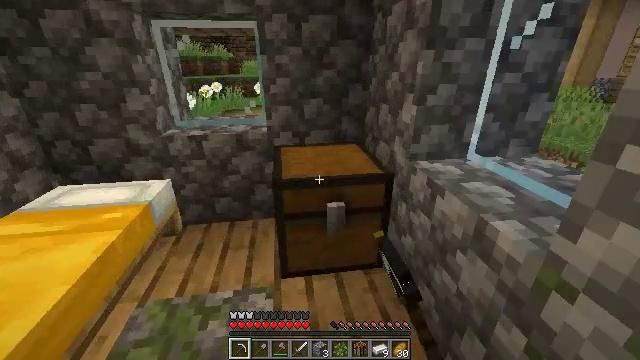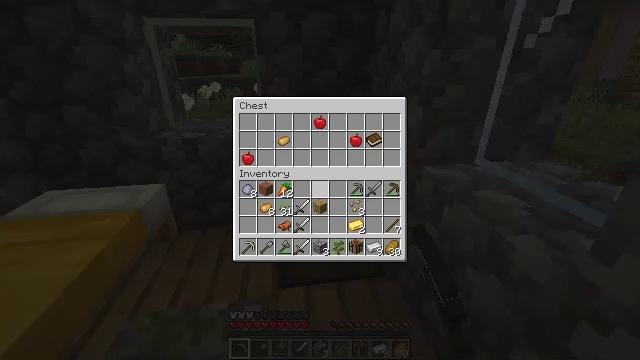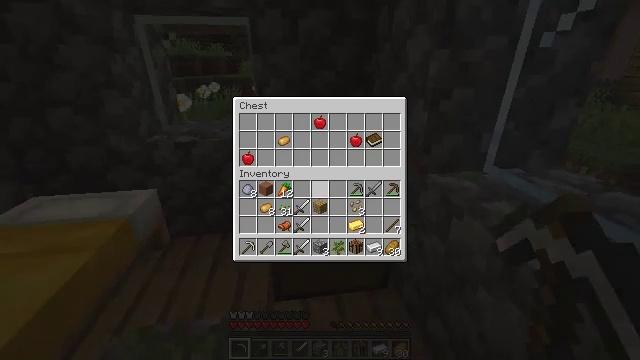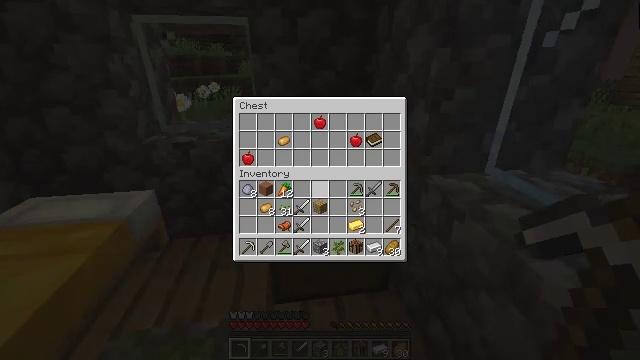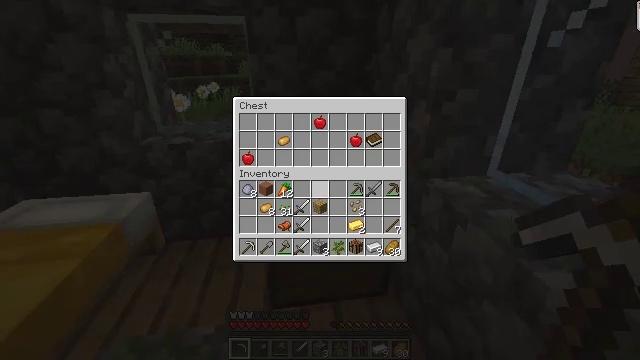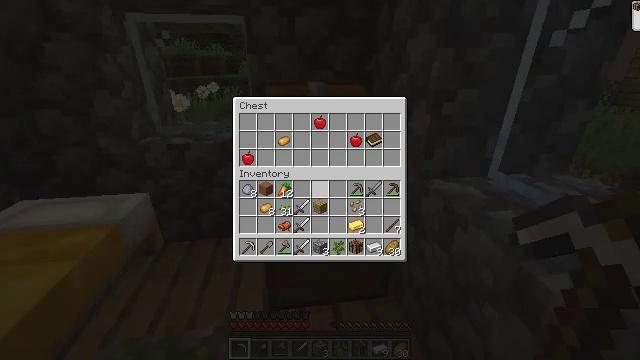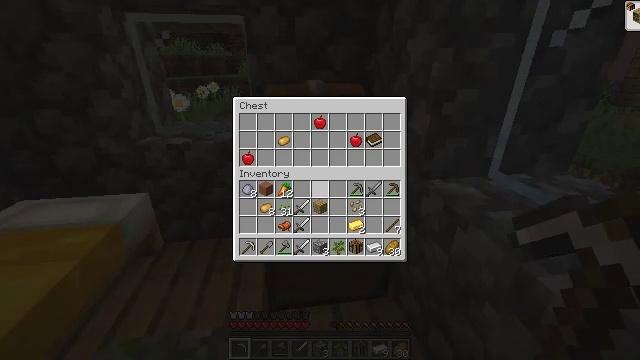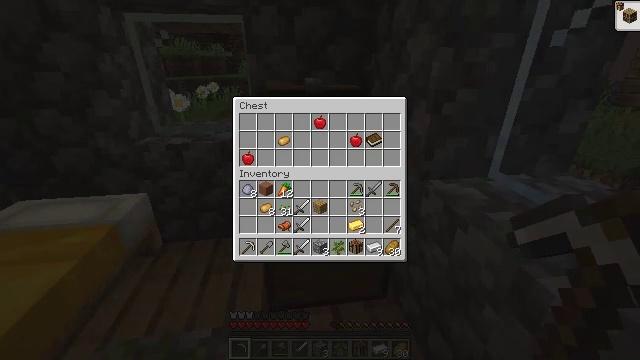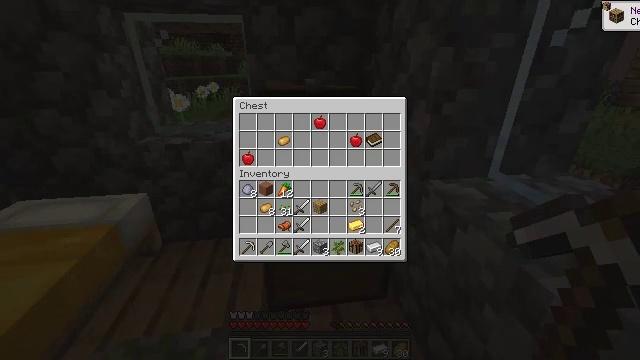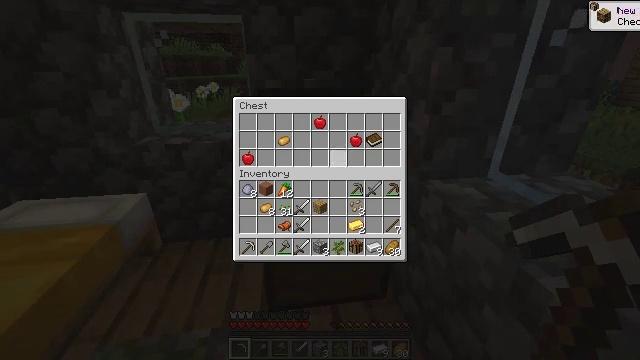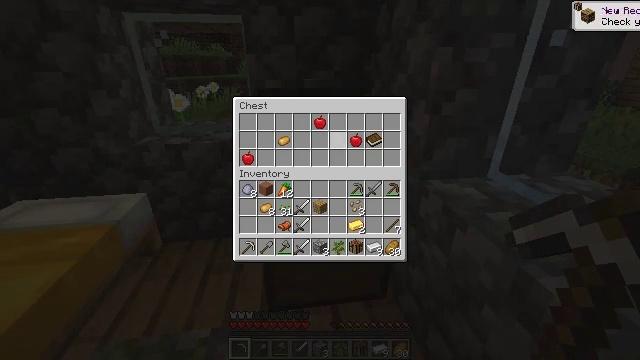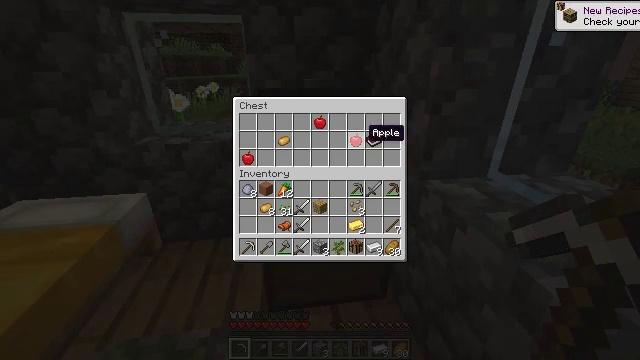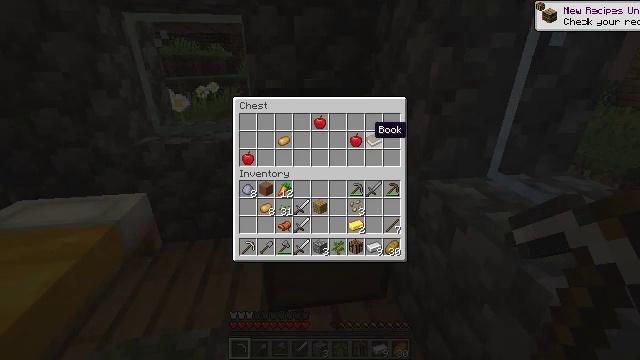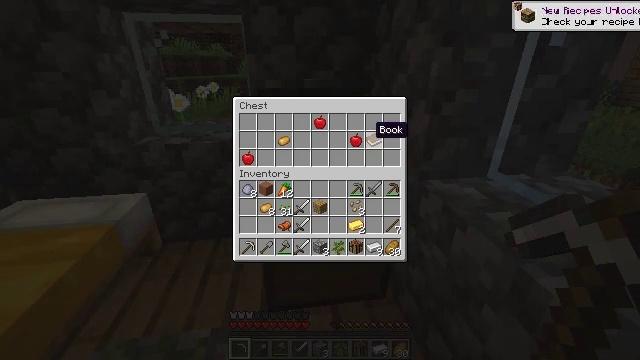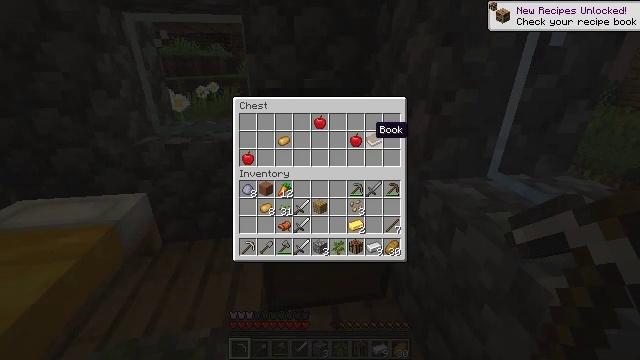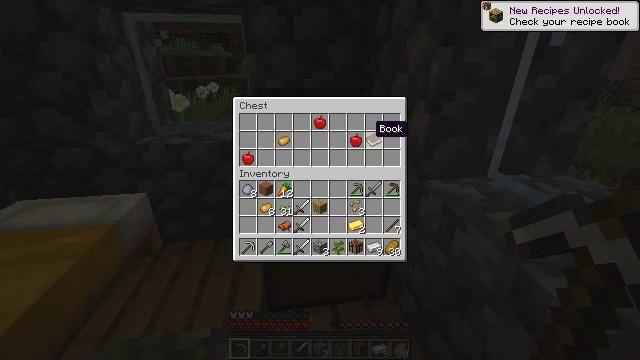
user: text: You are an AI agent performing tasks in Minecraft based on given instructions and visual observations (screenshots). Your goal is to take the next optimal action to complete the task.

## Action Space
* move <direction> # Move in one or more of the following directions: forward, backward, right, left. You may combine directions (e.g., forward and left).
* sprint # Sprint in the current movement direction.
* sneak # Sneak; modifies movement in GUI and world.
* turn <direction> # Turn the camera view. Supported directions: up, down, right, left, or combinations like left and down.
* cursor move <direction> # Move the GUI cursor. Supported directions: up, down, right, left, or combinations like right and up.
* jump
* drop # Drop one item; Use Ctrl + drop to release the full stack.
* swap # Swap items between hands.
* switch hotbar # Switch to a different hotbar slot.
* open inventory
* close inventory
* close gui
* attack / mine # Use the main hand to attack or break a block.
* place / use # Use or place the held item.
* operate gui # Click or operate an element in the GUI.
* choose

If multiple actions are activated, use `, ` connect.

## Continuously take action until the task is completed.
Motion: motion action
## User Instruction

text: Break the hay block to collect it.
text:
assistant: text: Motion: move forward
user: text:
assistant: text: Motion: no_op
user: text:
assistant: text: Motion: no_op
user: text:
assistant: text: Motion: no_op
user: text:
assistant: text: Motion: no_op
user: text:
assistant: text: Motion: no_op
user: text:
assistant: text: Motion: no_op
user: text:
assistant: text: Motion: cursor move up
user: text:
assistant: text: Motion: cursor move up
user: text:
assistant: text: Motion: cursor move right and up
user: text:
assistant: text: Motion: sneak, cursor move right
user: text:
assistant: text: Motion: sneak
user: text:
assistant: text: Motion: sneak
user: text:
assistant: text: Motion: sneak
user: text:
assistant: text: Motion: sneak
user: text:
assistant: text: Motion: sneak, choose
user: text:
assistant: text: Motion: sneak, choose
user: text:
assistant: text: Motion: sneak, cursor move left, choose
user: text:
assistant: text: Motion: sneak, cursor move left
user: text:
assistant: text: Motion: sneak
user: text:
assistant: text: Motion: sneak, choose
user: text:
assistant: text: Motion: sneak, choose
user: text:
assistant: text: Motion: sneak
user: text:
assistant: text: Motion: sneak
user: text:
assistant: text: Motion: sneak, cursor move left and up
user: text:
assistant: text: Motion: sneak, cursor move left
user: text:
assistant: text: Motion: sneak, choose
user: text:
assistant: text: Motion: sneak, choose
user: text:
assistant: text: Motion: sneak, choose
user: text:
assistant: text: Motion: sneak, cursor move left